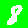
Digit: 8